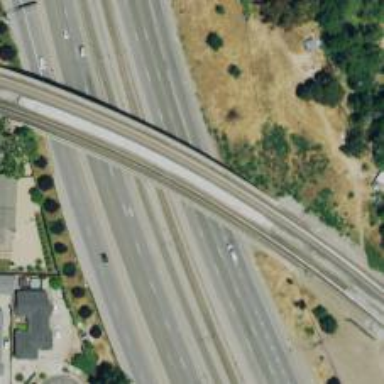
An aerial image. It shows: Motorway.